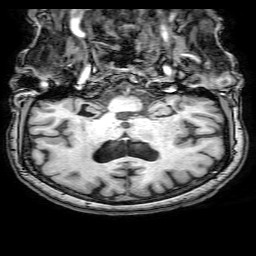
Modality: T1w
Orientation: sagittal
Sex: female
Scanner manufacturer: philips
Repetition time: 0.008168 s
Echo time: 0.00374 s